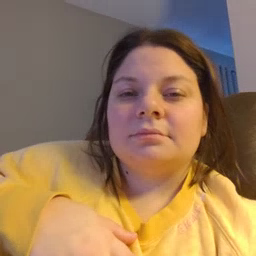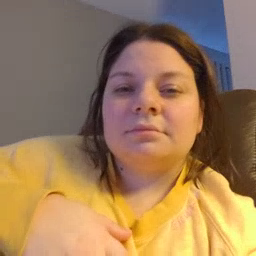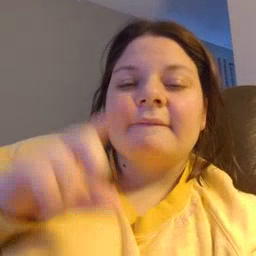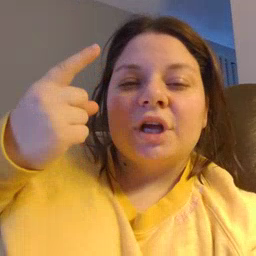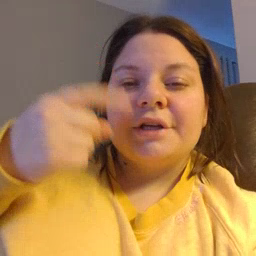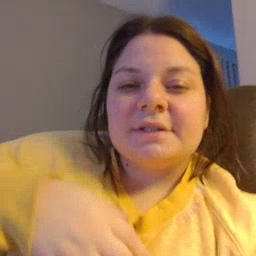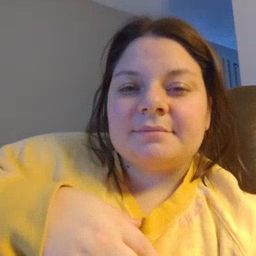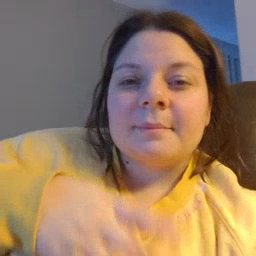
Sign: first